Question: I am new to reactjs. I am showing the json data in the table. I also want to display only specific table row data for the specific filter option.
Here I want when noida is selected then the table should display only 2 nd 3rd row of the table.
when Moradabad is selected the it should display only first row of the table.
Here I am attaching the image which displays all the rows , please help me in this filtration logic show only on selected city.

The code is below
'''
import React from 'react';
import './style.css';
export default class JsonDataDisplay extends React.Component {
constructor(props) {
super(props);
this.state = {
data: [
{
id: 1,
name: 'Akshit',
city: 'Moradabad',
},
{
id: 2,
name: 'Nikita',
city: 'Noida',
},
{
id: 3,
name: 'Deeksha',
city: 'Noida',
}
],
};
}
render() {
const displaydata = this.state.data.map((info) => (
<tr>
<td>{info.id}</td>
<td>{info.name}</td>
<td>{info.city}</td>
</tr>
));
return (
<>
<FilterComponent />
<br />
<section>
<table>
<thead>
<tr>
<th>id</th>
<th>name</th>
<th>city</th>
</tr>
</thead>
<tbody>{displaydata}</tbody>
</table>
</section>
</>
);
}
}
function FilterComponent(props) {
const data = ['All', 'Noida', 'Moradabad'];
return (
<div>
<div>city</div>
<select>
{data.map((field) => (
<option>{field}</option>
))}
</select>
</div>
);
}
'''
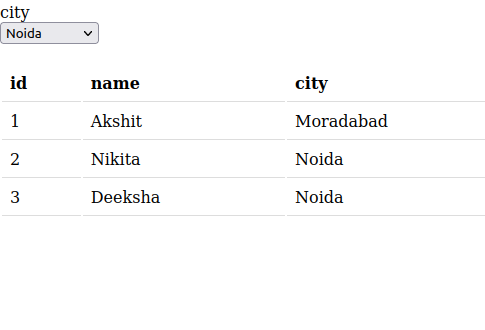
Answer: Few more things to do,
1. Define another state variable to keep the selectedCity state
'''
this.state = {
data: [
...
...
],
selectedCity: "All"
};
'''
1. Define a onChange handler function to set the selected city
'''
setSelectedCity = (selectedCity) => {
this.setState({ selectedCity });
};
'''
1. Add a filter for displaydata as below
'''
const displaydata = this.state.data
.filter(
({ city }) =>
this.state.selectedCity === "All" || this.state.selectedCity === city
)
.map((info) => (
<tr>
<td>{info.id}</td>
<td>{info.name}</td>
<td>{info.city}</td>
</tr>
));
'''
1. Pass setSelectedCity as a prop to FilterComponent
'''
<FilterComponent setSelectedCity={this.setSelectedCity} />
'''
1. Update the FilterComponent to set the selectedCity when selection changes.
'''
function FilterComponent({ setSelectedCity }) {
const data = ["All", "Noida", "Moradabad"];
return (
<div>
<div>city</div>
<select onChange={(e) => setSelectedCity(e.target.value)}>
{data.map((field) => (
<option value={field}>{field}</option>
))}
</select>
</div>
);
}
'''
<URL>